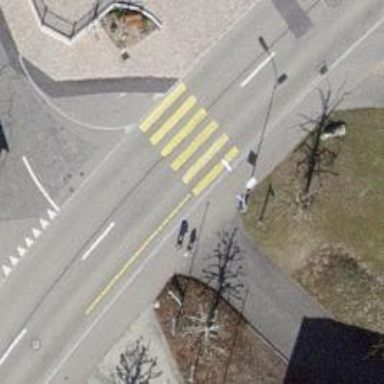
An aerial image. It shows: Uncontrolled zebra crossing with zebra markings.